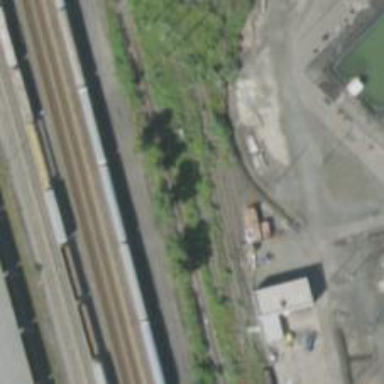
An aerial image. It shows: Abandoned railway yard.